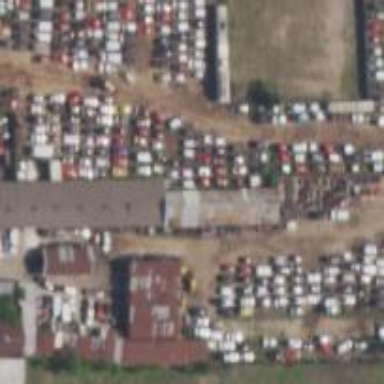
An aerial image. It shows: Commercial area with car repair shop.